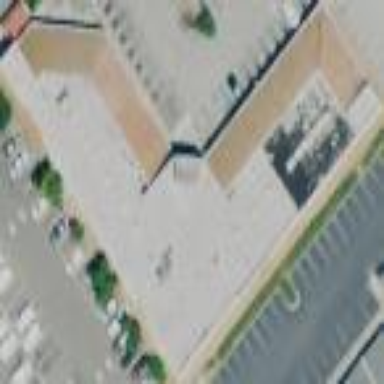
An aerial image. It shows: Retail building.